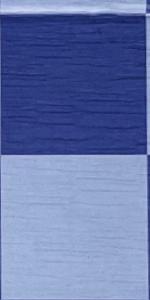
Label: Empty